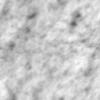
Label: no_change